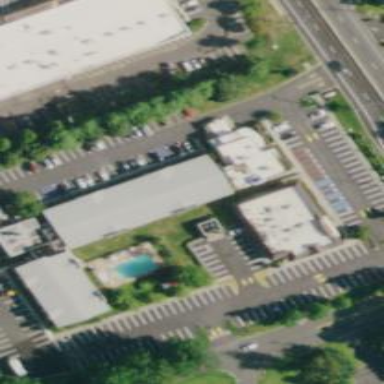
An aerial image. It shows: Hotel building.